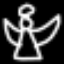
Label: angel